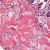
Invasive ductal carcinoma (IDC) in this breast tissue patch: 1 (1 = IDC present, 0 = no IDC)